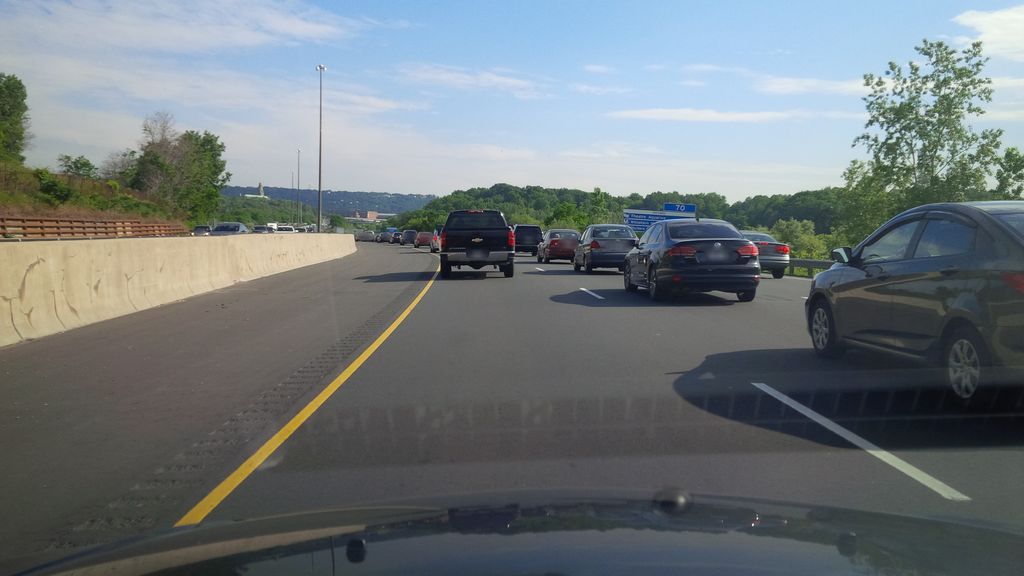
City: hamilton